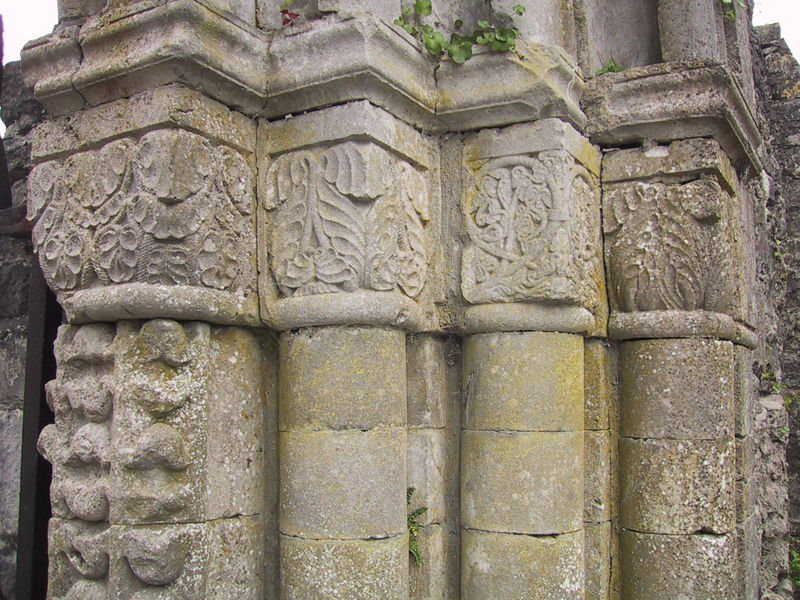
Titel: Cong Abbey
Standort: Cong, Abbey (EU - IR)
Schlagwörter: blätter, felsen, gestein, grün, stadt, blume, blumen, frankreich, grau, säule, säulen, weiss, muster, ornament, alt, wand, architektur, stein, blatt, pflanze, pflanzen, skulptur, relief, bogen, italien, fels, risse, mauer, farbe, detail, floral, ornamente, verzierung, foto, fotografie, flechten, vier, arkade, ruine, moos, kapitelle, rom, kapitell, ranke, gemäuer, portal, bewachsen, efeu, brüchig, sandstein, antik, mittelalter, romanik, unkraut, korinth, verschieden, verfallen, kapitel, flechtwerk, akanthus, architekturdetail, halbsäulen, mehrstöckig, gealtert, verwittert, steinmetzkunst, vietnam, säulenkapitelle, 4, orname, florales dekor, beshcädigt